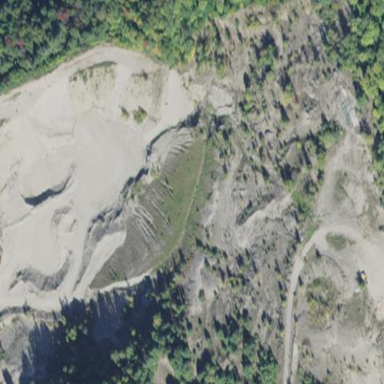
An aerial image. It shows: Quarry area.